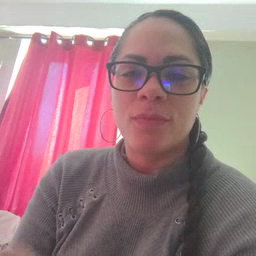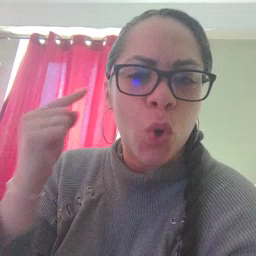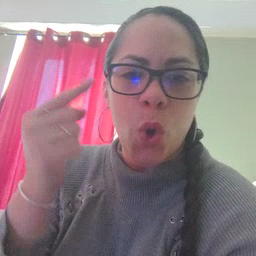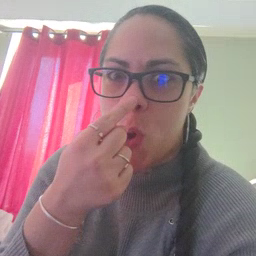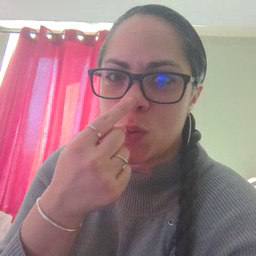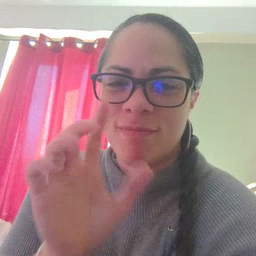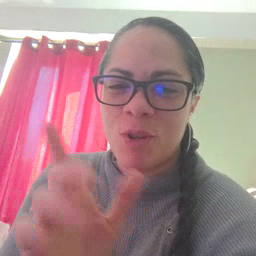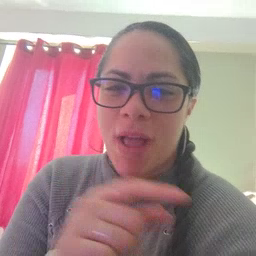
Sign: nose